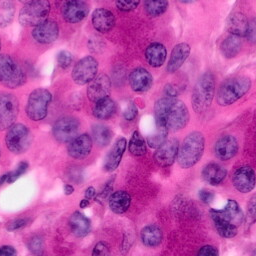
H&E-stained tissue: Pancreatic